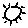
Label: sun